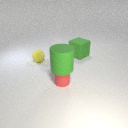
small red rubber cylinder below large green rubber cylinder